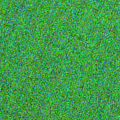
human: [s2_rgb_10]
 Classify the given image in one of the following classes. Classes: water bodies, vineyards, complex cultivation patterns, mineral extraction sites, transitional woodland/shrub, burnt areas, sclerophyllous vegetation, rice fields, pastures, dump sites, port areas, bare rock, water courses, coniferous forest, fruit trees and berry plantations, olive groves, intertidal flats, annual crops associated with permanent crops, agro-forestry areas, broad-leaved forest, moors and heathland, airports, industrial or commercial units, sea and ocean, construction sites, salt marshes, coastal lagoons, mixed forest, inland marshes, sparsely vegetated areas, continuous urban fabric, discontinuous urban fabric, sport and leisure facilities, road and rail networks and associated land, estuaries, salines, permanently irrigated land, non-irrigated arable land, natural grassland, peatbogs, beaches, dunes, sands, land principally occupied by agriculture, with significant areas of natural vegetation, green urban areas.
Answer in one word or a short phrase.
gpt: sea and ocean